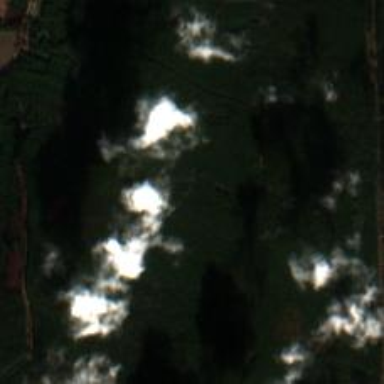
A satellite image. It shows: Forest area.